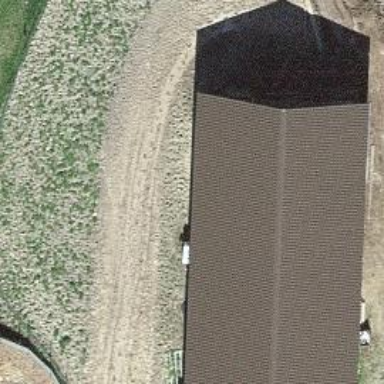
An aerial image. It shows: Farm.